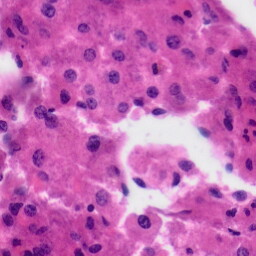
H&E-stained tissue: Liver